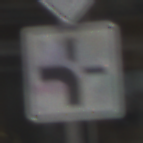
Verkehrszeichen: VerlaufVorfahrtsstrasse1
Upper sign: Vorfahrtsstrasse
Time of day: Midday
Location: Outdoor (Urban)
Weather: Overcast
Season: NotSpecified
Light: Natural